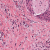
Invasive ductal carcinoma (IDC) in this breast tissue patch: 0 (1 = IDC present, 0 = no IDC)